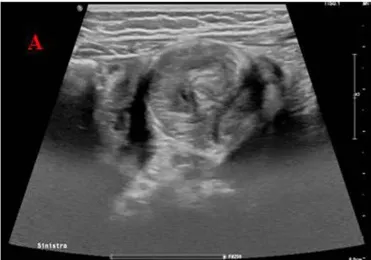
(A) Abdomen ultrasound. The target (donut) sign found in the left lower quadrant, confirming the diagnosis of intussusception.
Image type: radiology (ultrasound)